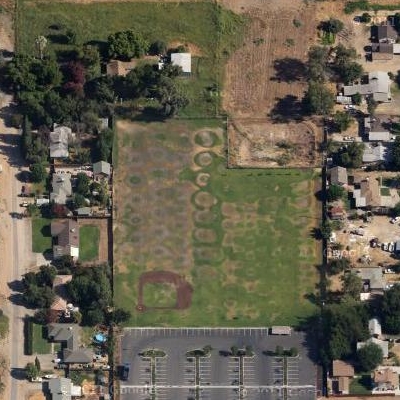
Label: aGrass